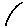
Label: line